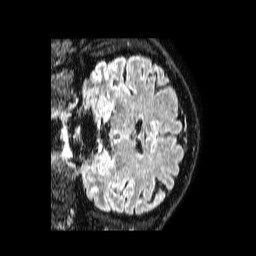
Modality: FLAIR
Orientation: coronal
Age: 46
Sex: male
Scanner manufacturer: philips
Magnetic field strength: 1.5 T
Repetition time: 4.8 s
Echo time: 0.3 s